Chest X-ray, PA view. Patient: 11 years old, sex M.
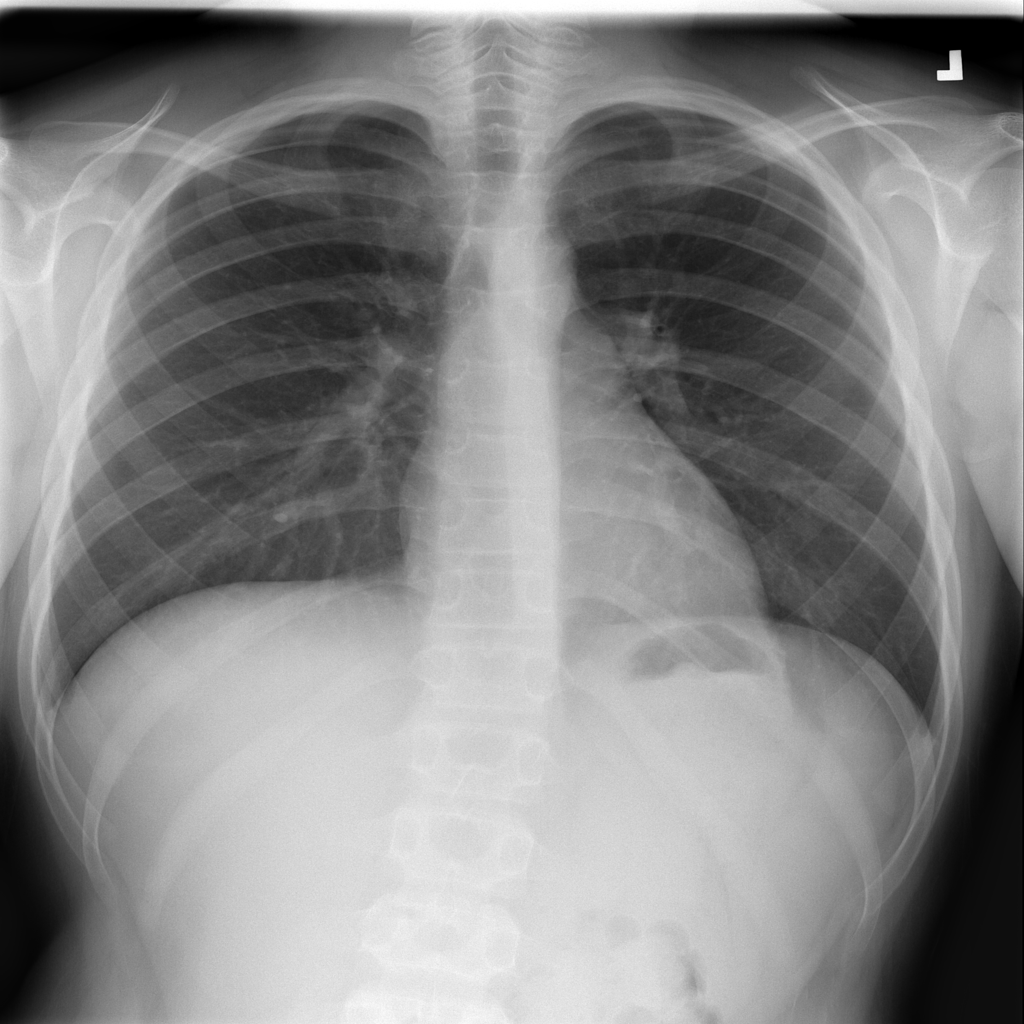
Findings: No Finding